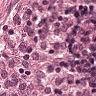
Metastatic tissue present: no